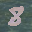
Label: 8